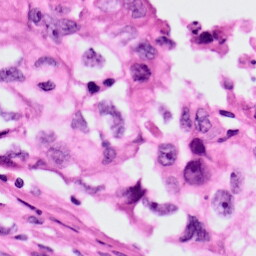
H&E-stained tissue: Lung